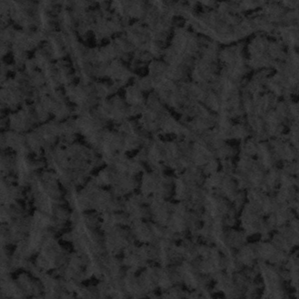
Label: frost